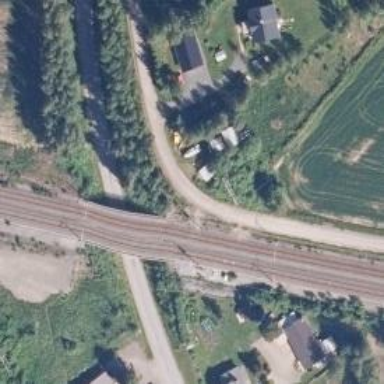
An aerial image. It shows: Railway with continuous electrified contact line.